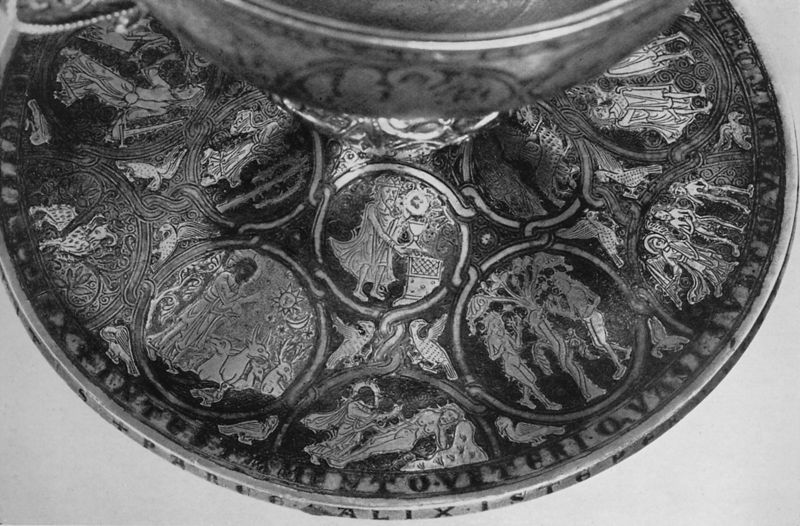
Titel: Bertolduskelch aus dem Kloster Wilten mit Patene und Saugröhrchen
Standort: Herkunft: Innsbruck, Kloster Wilten (EU - AUT)
Institution: Wien, Kunsthistorisches Museum
Schlagwörter: baum, fuß, mann, nackt, weiß, menschen, frau, grau, schwarz, tiere, bibel, leiche, mord, silber, tablett, teller, vögel, sonne, gold, kelch, kreis, keramik, ranken, vase, schrift, figuren, könig, detail, inschrift, ornamente, kerze, metall, tasse, foto, becher, adam, eva, mond, porzellan, orientalisch, geschirr, kreise, schlange, photo, christus, jesus, schlangen, eden, heilige, basis, pokal, untersetzer, sternzeichen, szenen, verzierungen, römisch, münze, ochs, medaillons, nordisch, ornamete